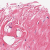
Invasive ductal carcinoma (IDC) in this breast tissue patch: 0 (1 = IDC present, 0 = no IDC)